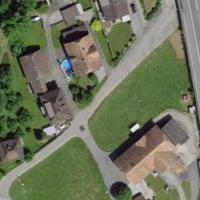
EUNIS habitat code: 57
Species observed at this site:
Sambucus nigra